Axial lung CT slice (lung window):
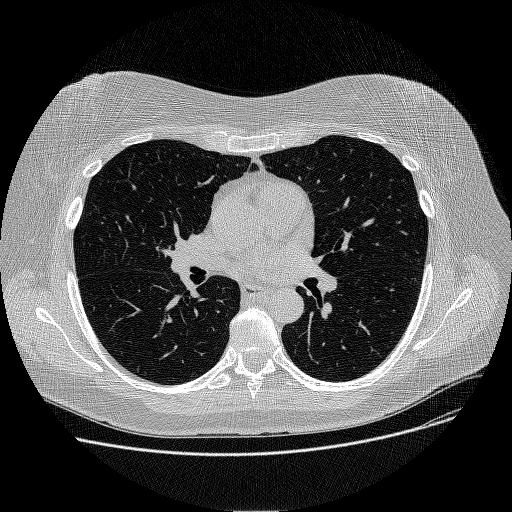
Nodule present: no